Question: if i'm trying to create an event in this page :

Now i have set it to run every 1 month, but how do i set at what time?
i want the report to save all record from last month into a table using
'''
l.created_on <= DATE_SUB(NOW(), INTERVAL 1 month)
'''
So it will run at '1/1/12 00:00:00' i guess but i'd rather wait 2 minutes just in case something was inserted in the exact same moment, so i can i set that ?
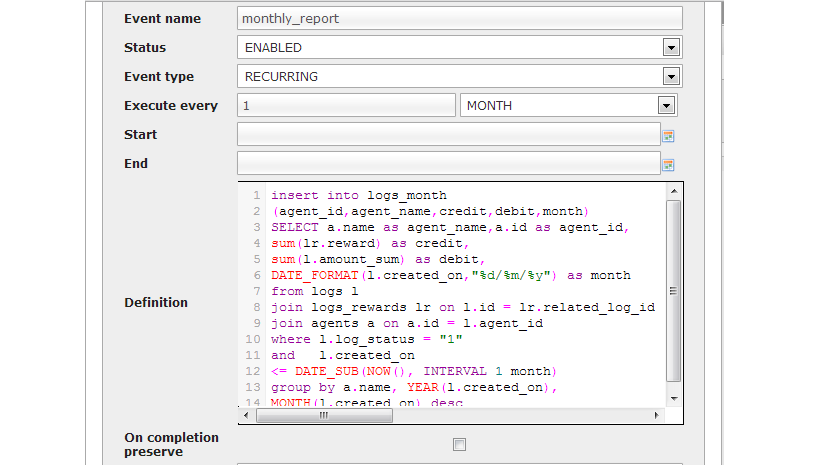
Answer: What I meant was set the time here... That's a common trigger for date as well as time